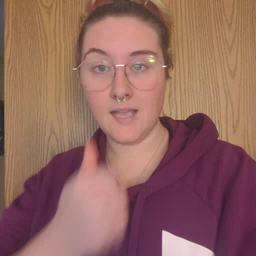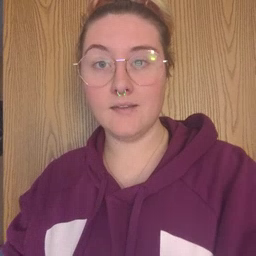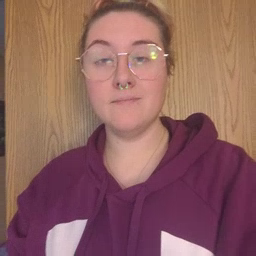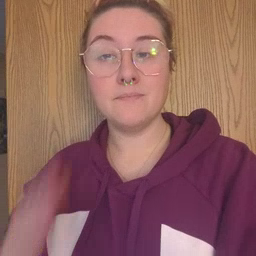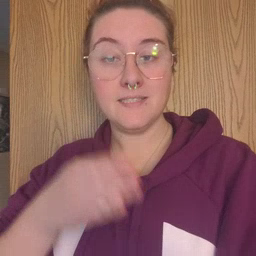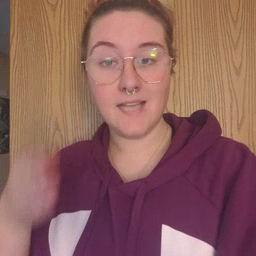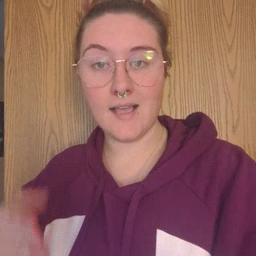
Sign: beside